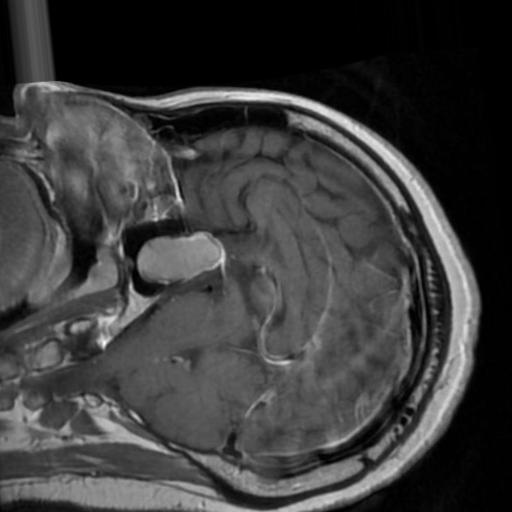
Label: brain_tumor